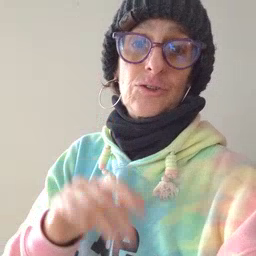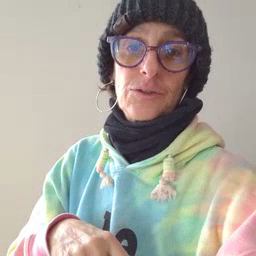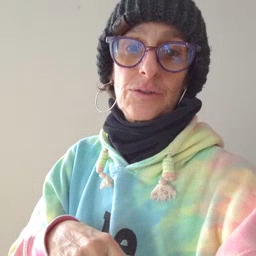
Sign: finish